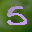
Label: 5